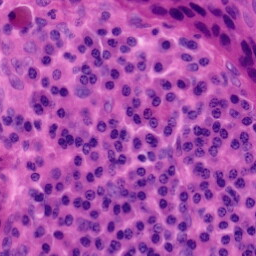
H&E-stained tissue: Tonsil